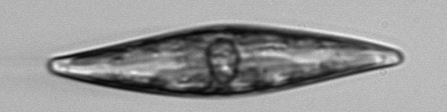
Label: Pleurosigma